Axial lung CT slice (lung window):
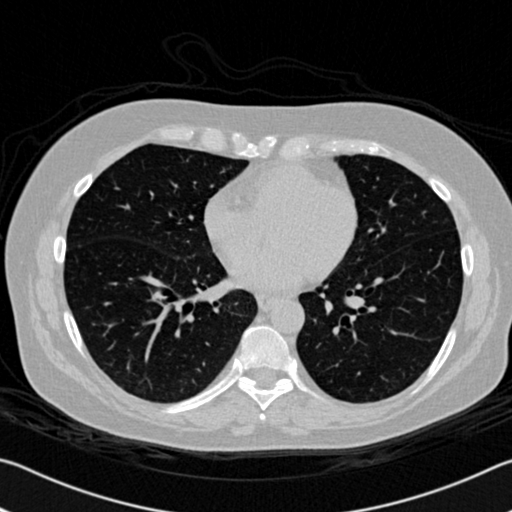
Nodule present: no